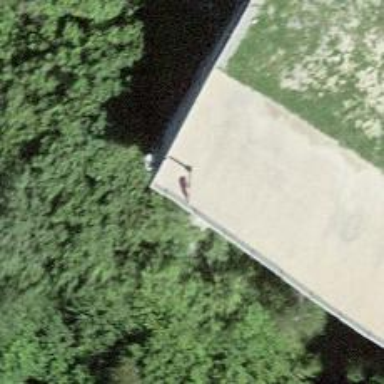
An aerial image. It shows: Flagpole structure.